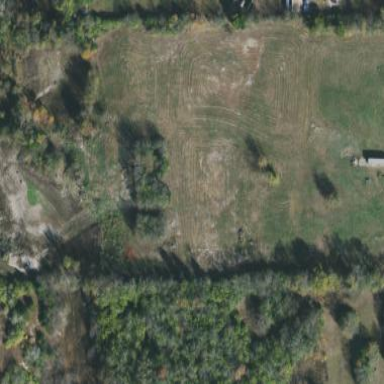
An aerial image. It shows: Grassy plot in zoning area.